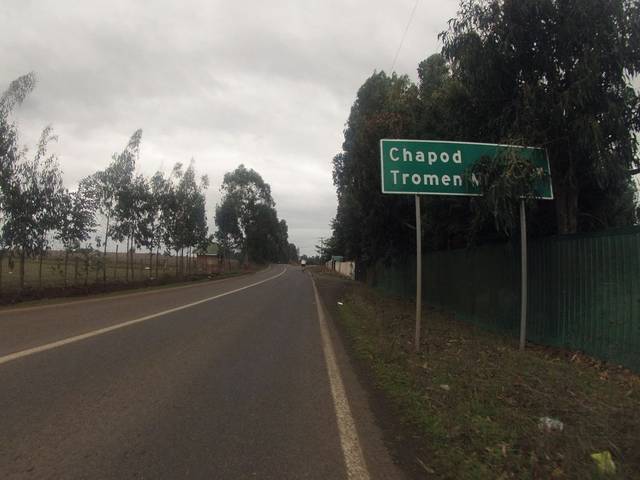
Region: Chile
Coordinates: -38.787, -72.661